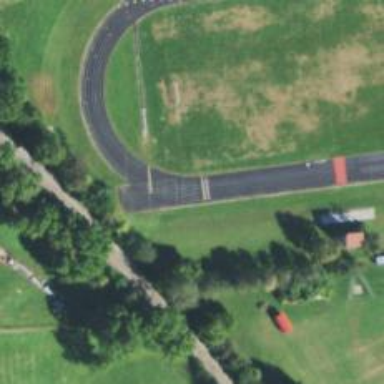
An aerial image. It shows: Athletic track located in leisure land area.